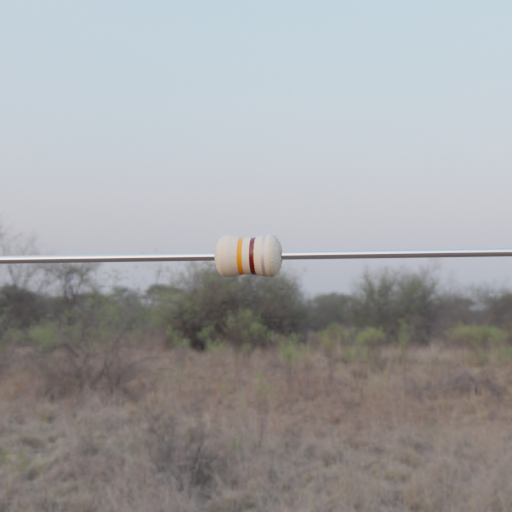
Resistor colour bands (in order): orange, brown, silver